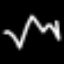
Label: squiggle